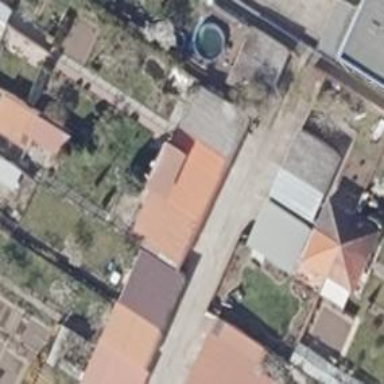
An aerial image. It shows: Group of garages.